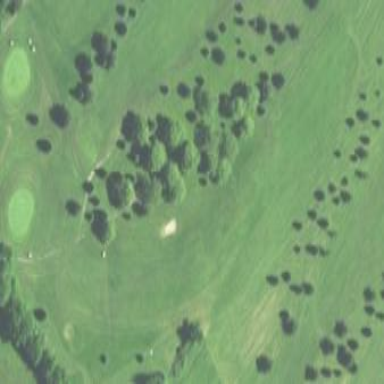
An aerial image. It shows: Golf fairway surrounded by grass.